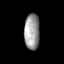
Tissue: skin
Cell type: Epithelial cells
Senescence score: 0.8817
Nuclear area (px): 543
Mean DAPI intensity: 153.031